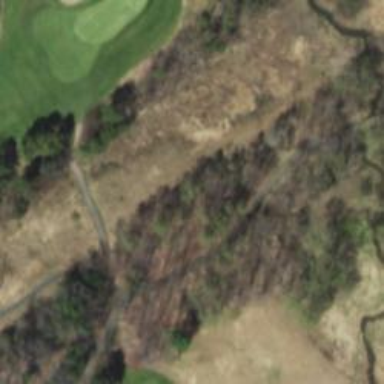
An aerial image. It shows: Pathway for golfing.